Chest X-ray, AP view. Patient: 57 years old, sex M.
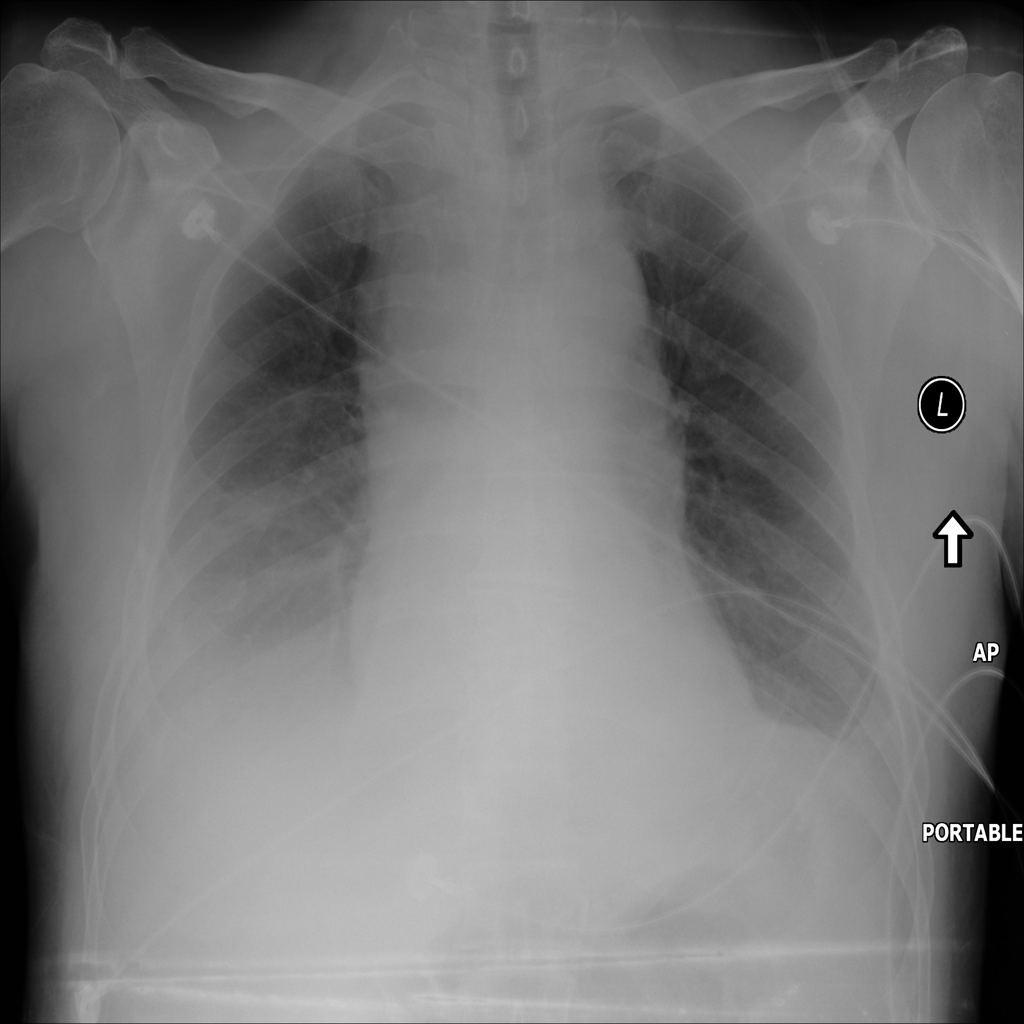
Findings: Effusion, Mass